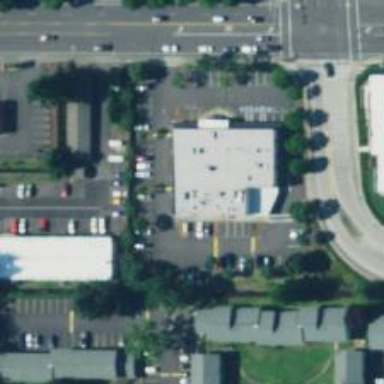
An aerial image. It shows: Healthcare clinic is depicted in the image.